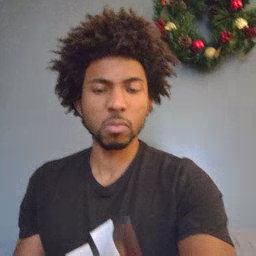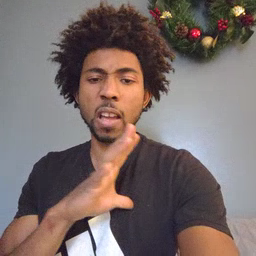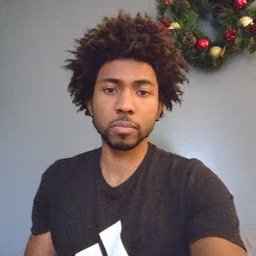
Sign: fine